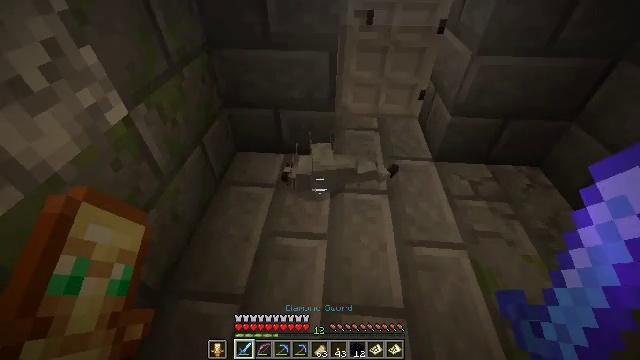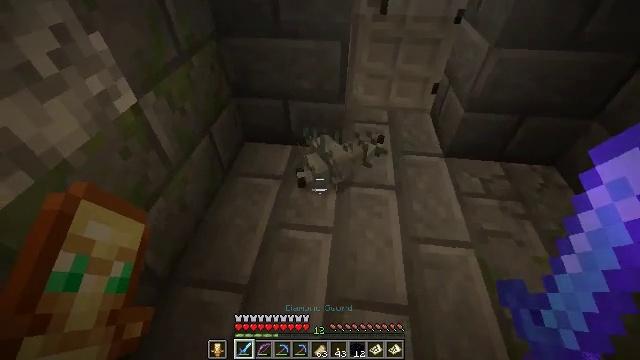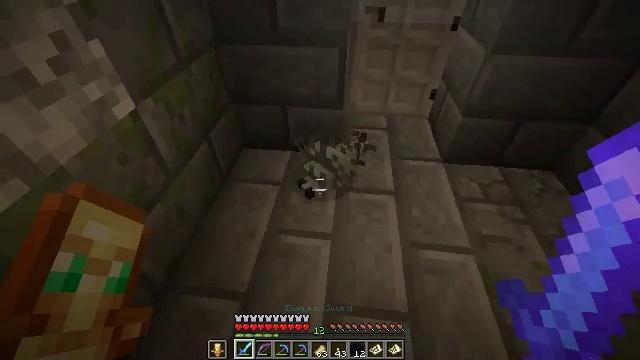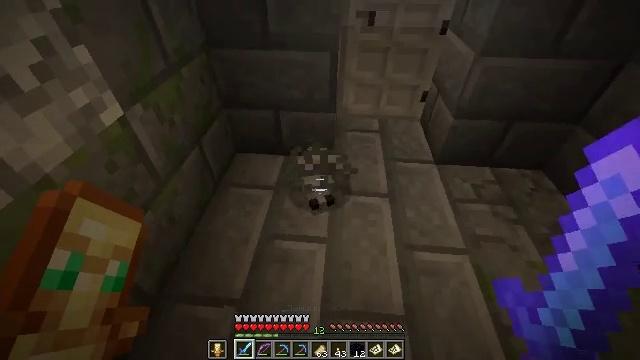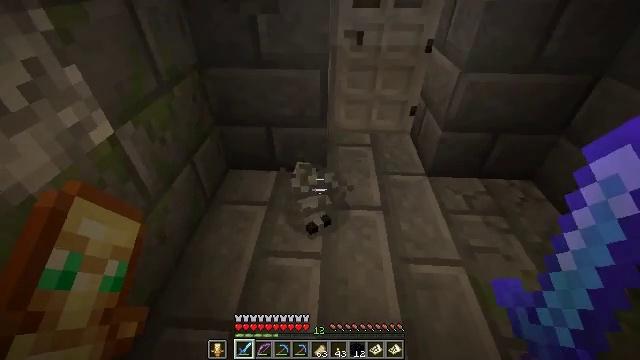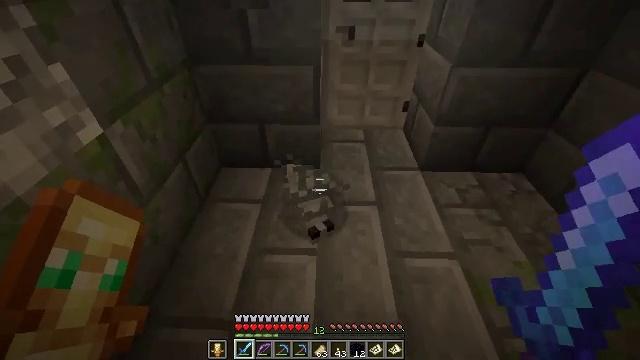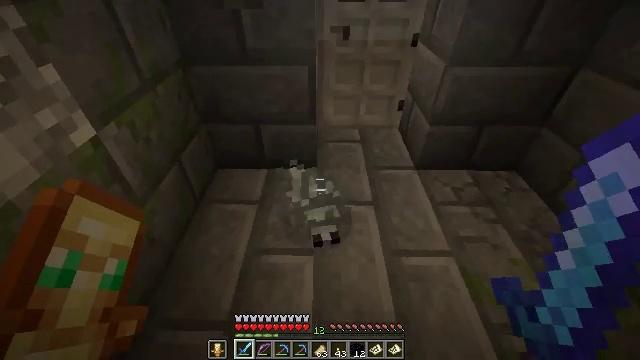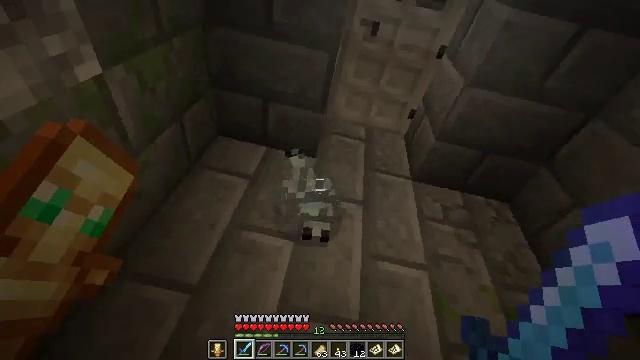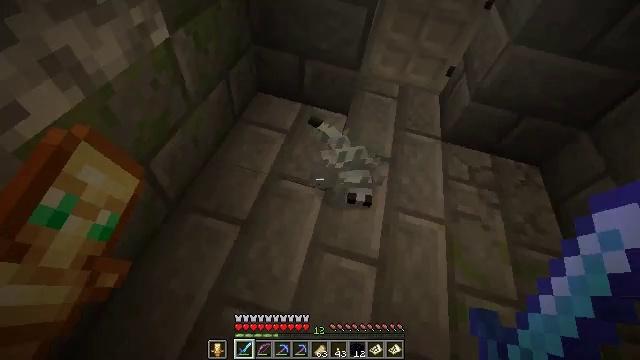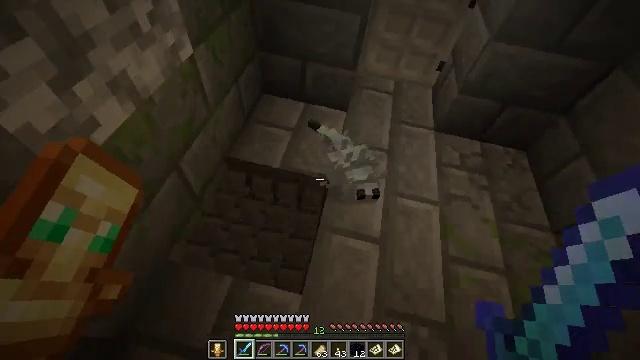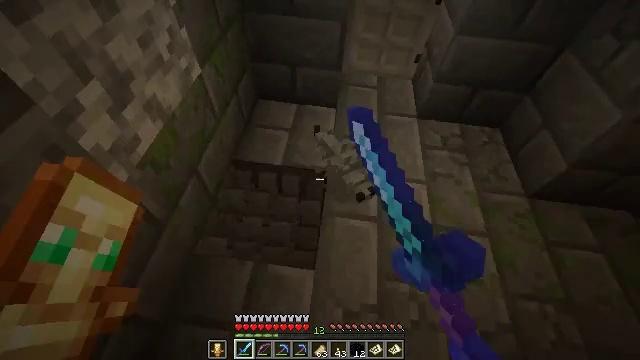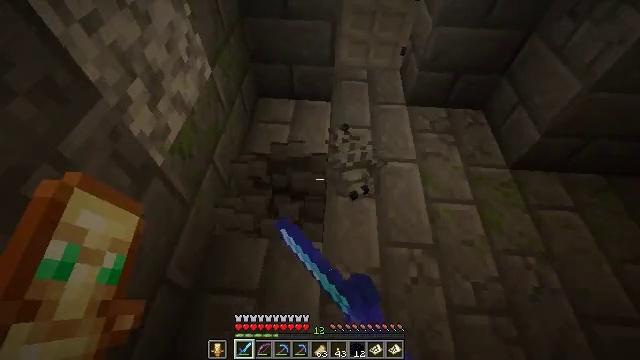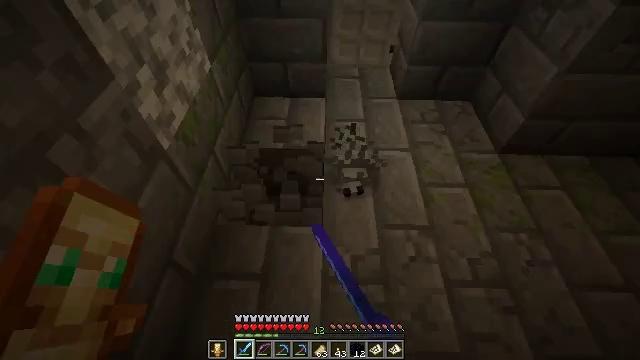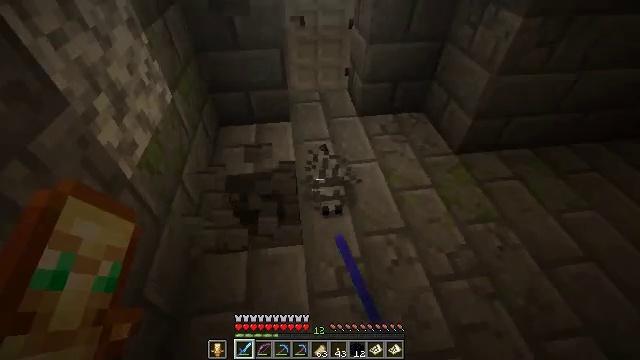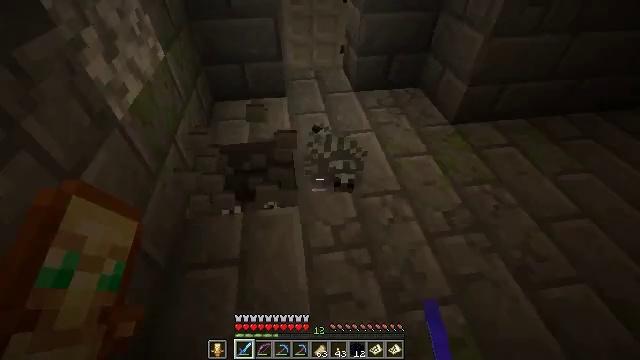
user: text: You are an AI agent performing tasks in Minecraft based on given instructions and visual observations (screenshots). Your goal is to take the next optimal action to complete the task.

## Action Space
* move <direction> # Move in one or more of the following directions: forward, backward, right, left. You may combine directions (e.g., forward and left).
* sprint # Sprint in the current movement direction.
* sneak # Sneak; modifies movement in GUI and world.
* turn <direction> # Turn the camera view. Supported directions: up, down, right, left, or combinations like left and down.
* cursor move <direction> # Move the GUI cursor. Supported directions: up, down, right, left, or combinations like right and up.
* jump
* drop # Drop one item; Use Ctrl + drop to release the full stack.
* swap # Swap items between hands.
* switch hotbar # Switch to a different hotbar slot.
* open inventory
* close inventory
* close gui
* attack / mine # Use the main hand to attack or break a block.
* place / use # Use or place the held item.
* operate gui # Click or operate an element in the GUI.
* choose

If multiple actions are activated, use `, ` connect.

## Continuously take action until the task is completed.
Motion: motion action
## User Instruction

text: Harvest infested stone bricks.
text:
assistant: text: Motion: turn left and down, attack / mine
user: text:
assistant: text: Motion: turn up, attack / mine
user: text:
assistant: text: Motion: turn right, attack / mine
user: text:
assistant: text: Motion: turn right and up, attack / mine
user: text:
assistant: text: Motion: turn right, attack / mine
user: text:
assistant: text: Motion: turn right, attack / mine
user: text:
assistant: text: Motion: turn right and down, attack / mine
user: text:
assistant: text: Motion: move back, turn left and down, attack / mine
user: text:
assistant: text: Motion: move back, attack / mine
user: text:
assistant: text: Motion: move back, turn right, attack / mine
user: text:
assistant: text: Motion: move back, attack / mine
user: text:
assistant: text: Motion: move back, turn right and up, attack / mine
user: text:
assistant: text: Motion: turn right and up, attack / mine
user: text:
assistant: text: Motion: attack / mine
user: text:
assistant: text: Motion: attack / mine